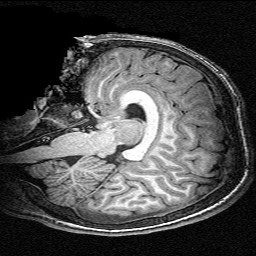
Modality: T1w
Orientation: sagittal
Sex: male